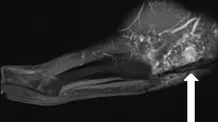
(C) It also demonstrates homogeneous enhancement on T1 fat suppressed post contrast images.
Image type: radiology (mri)